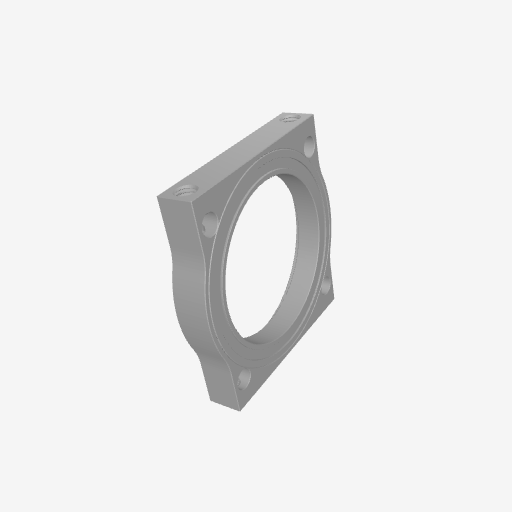
Part: Side2Post2PillowBlock32ID